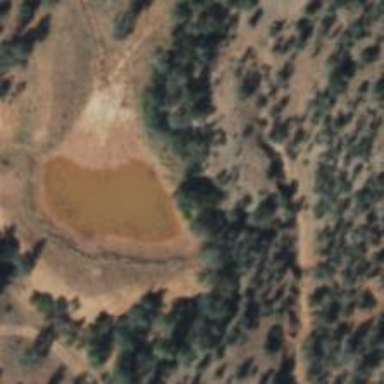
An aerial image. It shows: Reservoir area.